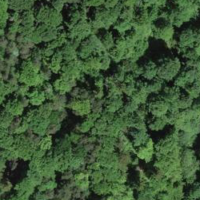
EUNIS habitat code: 41
Species observed at this site:
Hedera helix